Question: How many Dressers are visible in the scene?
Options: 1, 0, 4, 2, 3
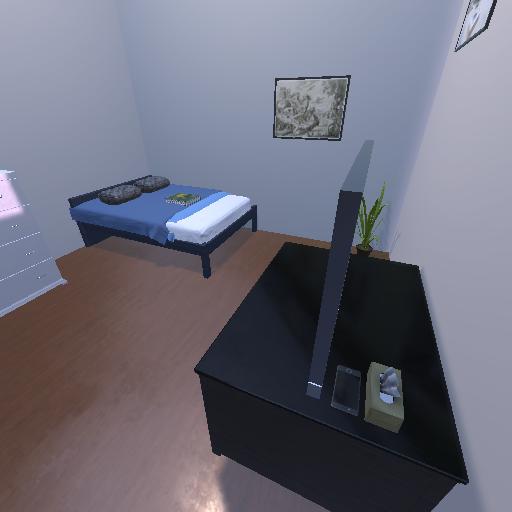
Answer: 1